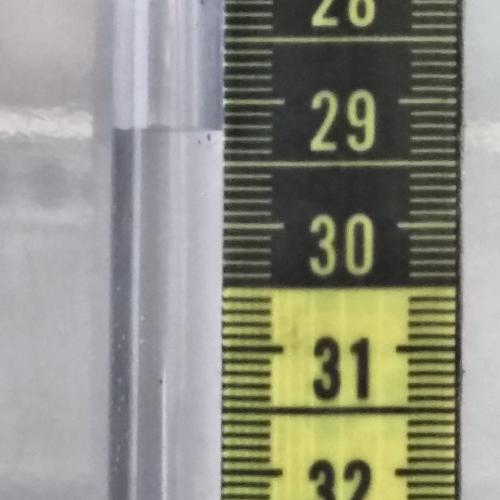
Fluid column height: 29.2 cm